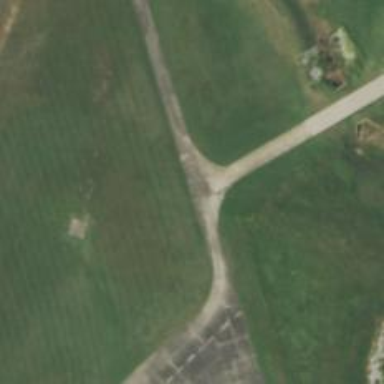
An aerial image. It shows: Image of taxiway at airport.